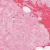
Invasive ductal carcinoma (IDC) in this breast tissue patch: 0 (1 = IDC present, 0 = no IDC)